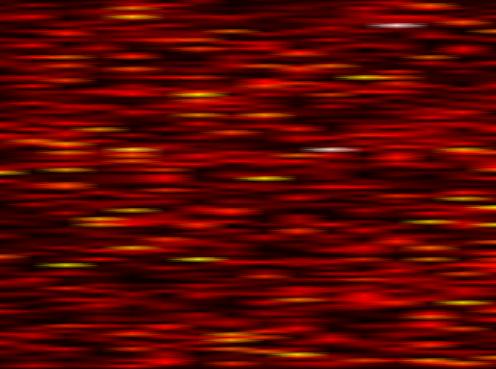
Label: FOFDM